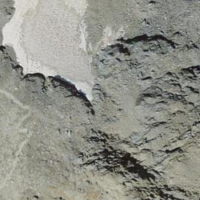
EUNIS habitat code: 48
Species observed at this site:
Marmota marmota
Saxifraga bryoides
Geum reptans
Oxyria digyna
Montifringilla nivalis
Saxifraga oppositifolia